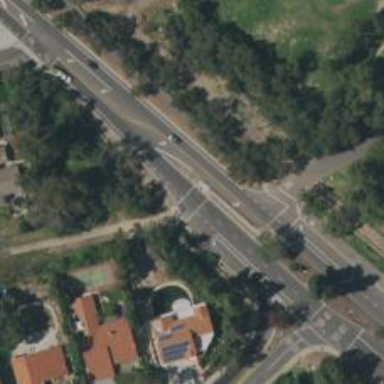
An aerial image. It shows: Marked crossing on footway.